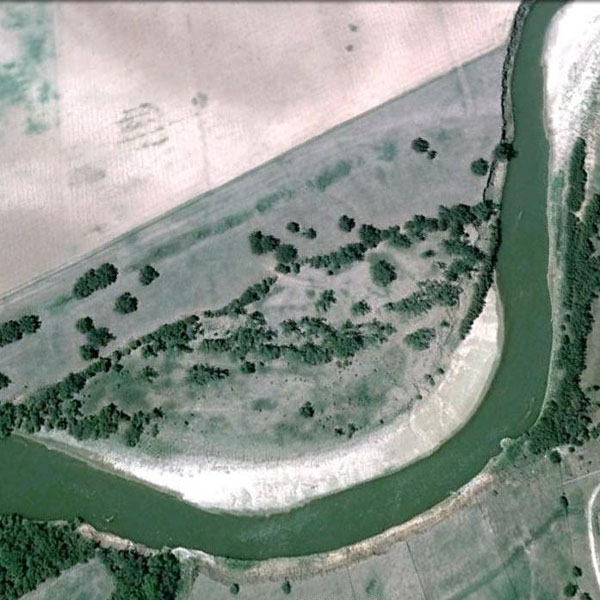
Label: River